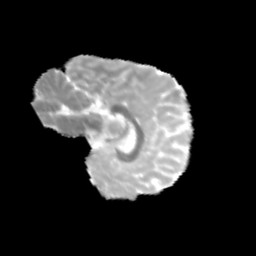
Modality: MD
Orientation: sagittal
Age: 11
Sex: male
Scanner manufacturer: siemens
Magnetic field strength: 3 T
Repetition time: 3.8 s
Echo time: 0.07 s